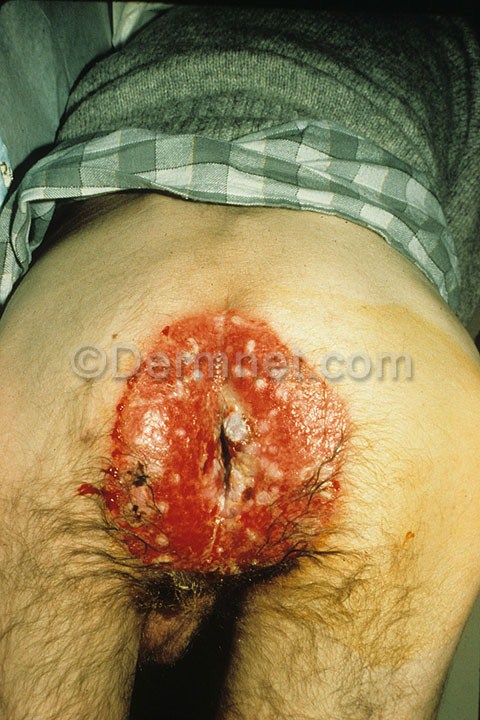
Disease: Herpes HPV and other STDs Photos